Field crop: maize
Growth stage: 1
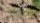
Species: atriplex